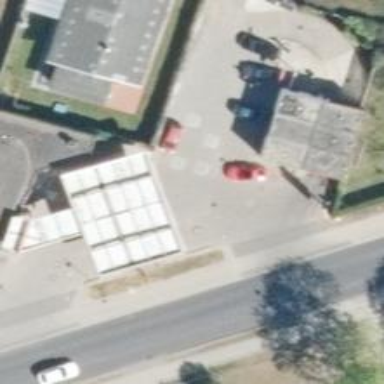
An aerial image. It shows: Fuel station.